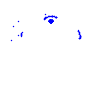
Particle: electron